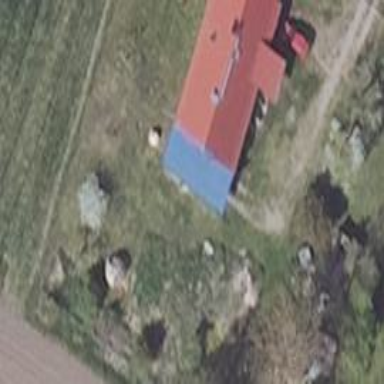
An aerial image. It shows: Simple house.